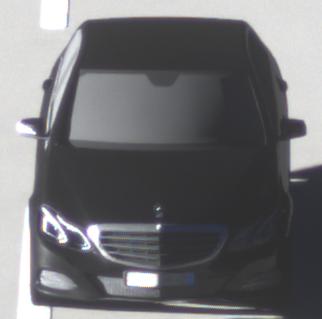
Make: Mercedes-Benz
Model: E 200
Detailed model: E-Class (212) Limousine
Model produced from: 2013/04
Model produced until: 2015/10
Doors: 4
Color: black
Road condition: dry road
Daytime: sunrise or sunset
Contrast: high contrast